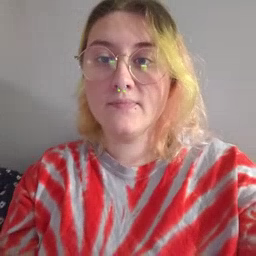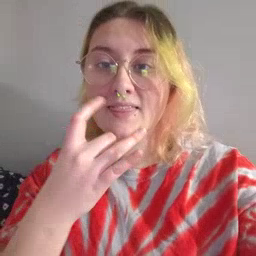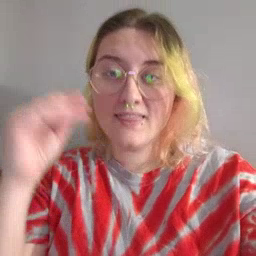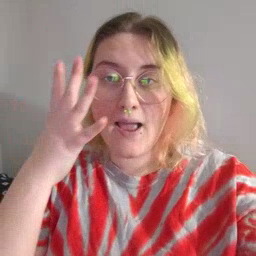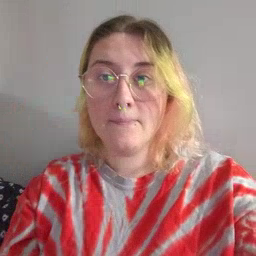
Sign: lamp